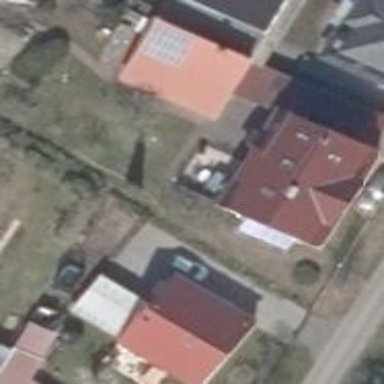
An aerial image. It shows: Building with gabled roof.